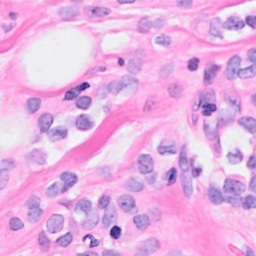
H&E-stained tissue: Breast